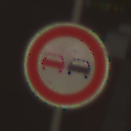
Verkehrszeichen: Ueberholverbot
Umgebung: Outdoor, Urban
Tageszeit: MorningAfternoon
Wetter: PartlyCloudy
Licht: Natural
Jahreszeit: NotSpecified
Kontrast: HighContrast